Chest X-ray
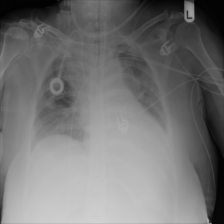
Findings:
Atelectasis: negative
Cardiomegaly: negative
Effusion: negative
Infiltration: positive
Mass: negative
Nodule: negative
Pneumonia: negative
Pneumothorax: negative
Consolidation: negative
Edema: negative
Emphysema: negative
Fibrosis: negative
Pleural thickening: negative
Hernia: negative